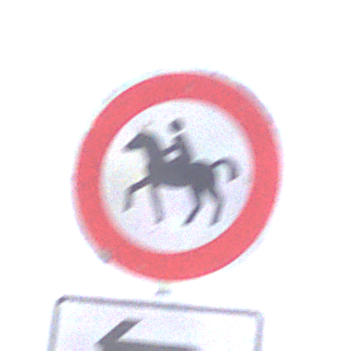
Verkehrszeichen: VerbotReiter
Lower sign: RichtungsangabeDurchPfeile2
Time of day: Midday
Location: Outdoor (Nature)
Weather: PartlyCloudy
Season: NotSpecified
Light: Natural